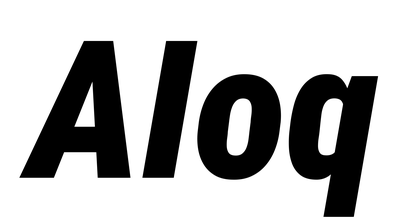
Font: Roboto-Italic_Condensed_Black_Italic